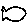
Label: fish